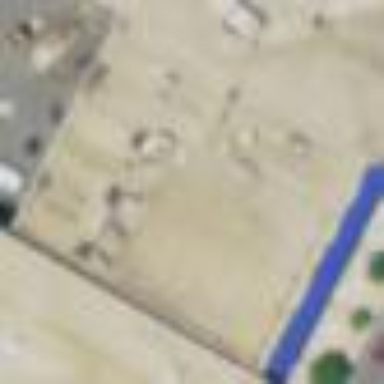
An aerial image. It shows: Retail building.